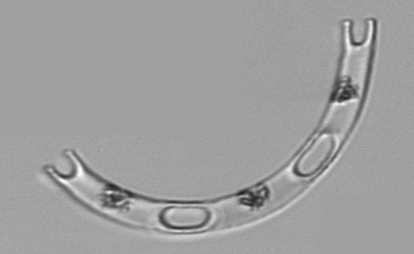
Label: Eucampia